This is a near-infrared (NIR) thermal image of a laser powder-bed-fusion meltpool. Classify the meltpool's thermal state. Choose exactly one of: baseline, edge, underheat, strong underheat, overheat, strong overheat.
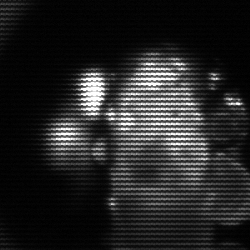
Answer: strong underheat